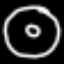
Label: donut